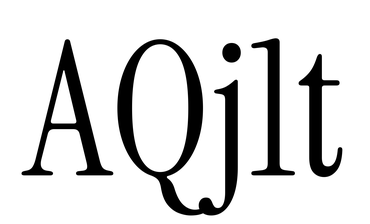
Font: InstrumentSerif-Regular